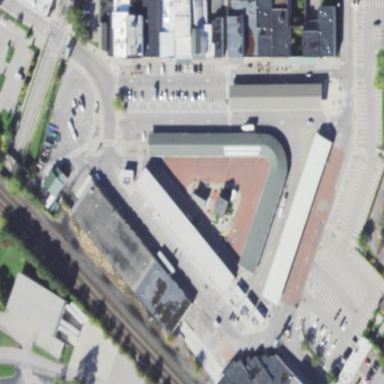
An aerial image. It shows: Marketplace.